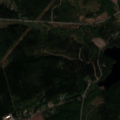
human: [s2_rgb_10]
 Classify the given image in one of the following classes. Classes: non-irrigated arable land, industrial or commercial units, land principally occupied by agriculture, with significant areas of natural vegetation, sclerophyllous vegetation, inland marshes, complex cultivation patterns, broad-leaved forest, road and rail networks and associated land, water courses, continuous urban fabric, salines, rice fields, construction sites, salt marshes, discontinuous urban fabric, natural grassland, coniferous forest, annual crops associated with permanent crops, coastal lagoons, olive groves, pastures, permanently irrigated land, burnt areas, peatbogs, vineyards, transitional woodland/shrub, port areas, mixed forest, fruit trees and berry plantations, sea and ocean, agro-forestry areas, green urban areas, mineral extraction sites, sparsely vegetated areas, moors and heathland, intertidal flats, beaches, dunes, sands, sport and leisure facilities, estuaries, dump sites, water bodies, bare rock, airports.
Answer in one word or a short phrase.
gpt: discontinuous urban fabric, coniferous forest, mixed forest, transitional woodland/shrub, water bodies